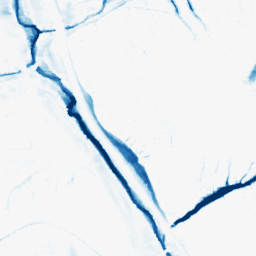
Category: morphological
Decomposition family: morphological_ellipse
Decomposition parameters: operation: closing
width: 10
height: 20
Upsampling method: sinc_hamming
Upsampling parameters: scale: 4
kernel_size: 8
Upsampling scale: 4